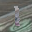
Label: 1